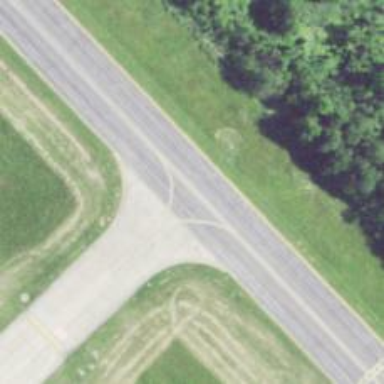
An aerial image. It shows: Image of taxiway at airport.